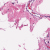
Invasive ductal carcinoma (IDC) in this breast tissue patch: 0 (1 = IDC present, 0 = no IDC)